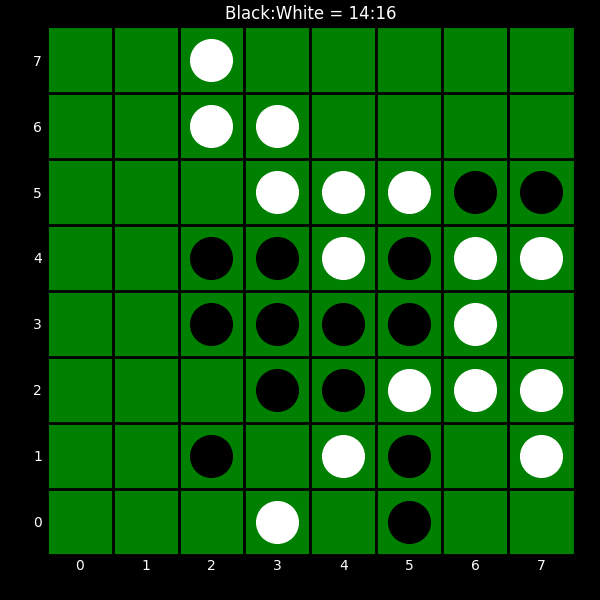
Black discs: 14
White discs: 16